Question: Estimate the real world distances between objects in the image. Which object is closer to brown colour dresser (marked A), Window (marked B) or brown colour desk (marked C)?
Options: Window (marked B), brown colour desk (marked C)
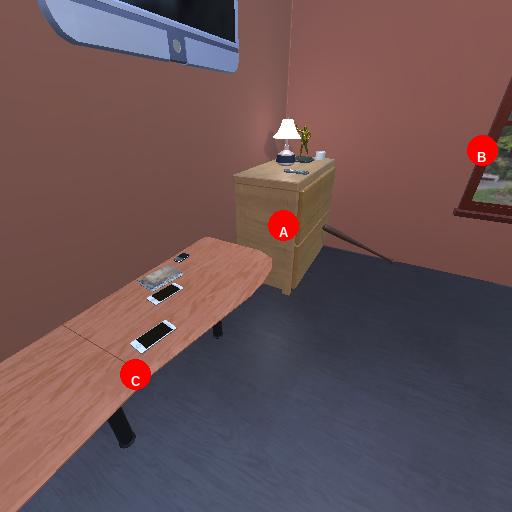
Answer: Window (marked B)